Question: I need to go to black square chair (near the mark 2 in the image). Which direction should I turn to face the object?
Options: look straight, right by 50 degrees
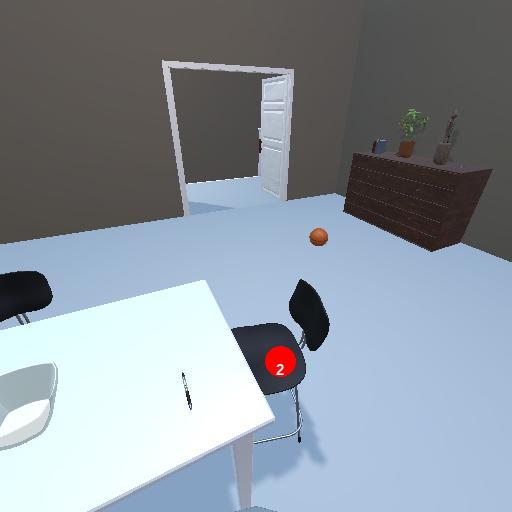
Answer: look straight